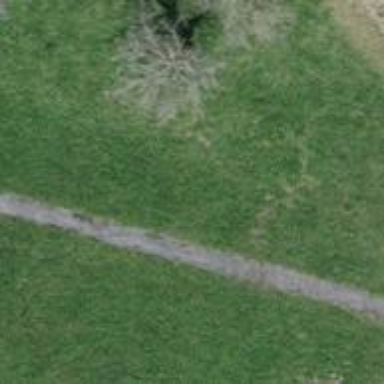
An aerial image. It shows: Gravel path.